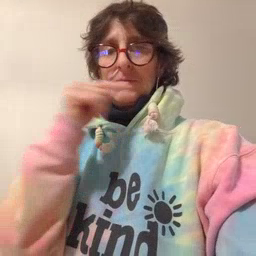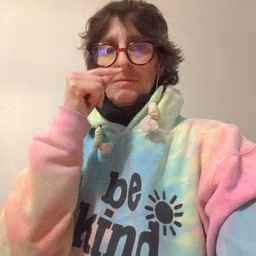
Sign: toothbrush